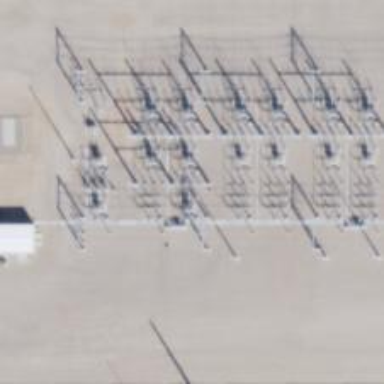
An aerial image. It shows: Switch used for power control.